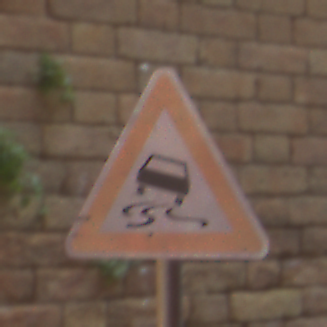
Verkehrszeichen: SchleuderOderRutschgefahr
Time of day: MorningAfternoon
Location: Outdoor (Urban)
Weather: Clear
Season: NotSpecified
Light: Natural